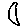
Label: moon